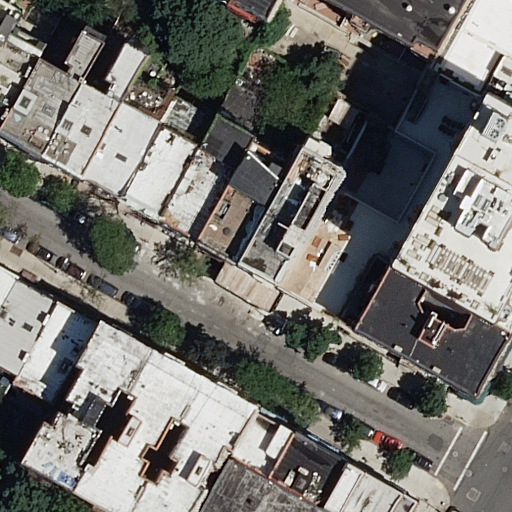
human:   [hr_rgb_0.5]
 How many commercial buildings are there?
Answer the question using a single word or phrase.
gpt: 0

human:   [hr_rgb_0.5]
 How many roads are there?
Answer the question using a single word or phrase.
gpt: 3

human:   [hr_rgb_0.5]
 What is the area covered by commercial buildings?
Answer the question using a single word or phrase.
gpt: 0m2

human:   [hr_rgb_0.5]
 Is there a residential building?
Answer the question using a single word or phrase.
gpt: yes

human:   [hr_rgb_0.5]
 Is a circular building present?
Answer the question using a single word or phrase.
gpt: no

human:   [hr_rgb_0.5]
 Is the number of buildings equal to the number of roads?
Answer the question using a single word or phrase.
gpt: no

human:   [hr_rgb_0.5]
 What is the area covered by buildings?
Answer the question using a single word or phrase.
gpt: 5146m2

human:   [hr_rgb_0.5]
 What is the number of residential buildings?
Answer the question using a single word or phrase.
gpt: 25

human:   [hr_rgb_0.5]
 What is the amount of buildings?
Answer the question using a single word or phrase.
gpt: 25

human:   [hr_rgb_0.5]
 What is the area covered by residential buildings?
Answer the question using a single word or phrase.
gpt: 5146m2

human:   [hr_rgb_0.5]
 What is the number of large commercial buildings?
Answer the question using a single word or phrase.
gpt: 0

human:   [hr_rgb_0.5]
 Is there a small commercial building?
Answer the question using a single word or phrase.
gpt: no

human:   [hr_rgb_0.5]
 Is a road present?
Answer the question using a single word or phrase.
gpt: yes

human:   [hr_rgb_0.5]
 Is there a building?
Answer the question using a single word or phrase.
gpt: yes

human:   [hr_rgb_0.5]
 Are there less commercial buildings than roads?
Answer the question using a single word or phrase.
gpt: yes

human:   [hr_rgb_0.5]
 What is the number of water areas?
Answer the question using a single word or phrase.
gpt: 0

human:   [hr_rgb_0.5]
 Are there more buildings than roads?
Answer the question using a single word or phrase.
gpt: yes

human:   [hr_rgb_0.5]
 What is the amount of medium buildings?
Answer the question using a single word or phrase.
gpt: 18

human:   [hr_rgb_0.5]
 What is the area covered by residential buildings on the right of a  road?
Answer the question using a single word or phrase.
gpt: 1167m2

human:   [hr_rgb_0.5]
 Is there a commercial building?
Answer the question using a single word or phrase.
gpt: no

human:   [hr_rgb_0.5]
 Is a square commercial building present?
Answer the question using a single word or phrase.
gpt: no

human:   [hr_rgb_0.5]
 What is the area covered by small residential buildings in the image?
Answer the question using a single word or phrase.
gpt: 346m2

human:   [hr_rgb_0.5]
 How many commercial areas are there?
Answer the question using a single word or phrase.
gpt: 0

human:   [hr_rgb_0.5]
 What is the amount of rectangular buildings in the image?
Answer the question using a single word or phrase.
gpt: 16

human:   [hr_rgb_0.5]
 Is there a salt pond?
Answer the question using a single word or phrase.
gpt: no

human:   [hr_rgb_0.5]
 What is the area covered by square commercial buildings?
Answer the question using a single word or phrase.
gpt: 0m2

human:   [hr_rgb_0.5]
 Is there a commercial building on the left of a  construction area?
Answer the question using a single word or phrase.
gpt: no

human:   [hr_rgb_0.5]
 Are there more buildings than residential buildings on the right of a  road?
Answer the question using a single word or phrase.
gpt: yes

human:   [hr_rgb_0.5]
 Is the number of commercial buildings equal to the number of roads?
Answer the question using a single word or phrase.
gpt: no

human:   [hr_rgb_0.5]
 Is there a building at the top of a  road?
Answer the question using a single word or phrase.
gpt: yes

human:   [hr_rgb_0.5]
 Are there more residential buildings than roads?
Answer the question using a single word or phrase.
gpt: yes

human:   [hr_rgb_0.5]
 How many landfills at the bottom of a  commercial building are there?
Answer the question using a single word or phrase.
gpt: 0

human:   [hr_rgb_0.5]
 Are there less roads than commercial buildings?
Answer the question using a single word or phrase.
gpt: no

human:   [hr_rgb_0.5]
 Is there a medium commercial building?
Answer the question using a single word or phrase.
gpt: no

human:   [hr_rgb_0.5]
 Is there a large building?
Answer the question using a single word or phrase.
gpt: yes

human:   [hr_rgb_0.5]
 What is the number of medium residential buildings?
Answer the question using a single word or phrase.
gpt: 18

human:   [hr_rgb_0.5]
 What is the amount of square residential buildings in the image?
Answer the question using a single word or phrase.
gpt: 0

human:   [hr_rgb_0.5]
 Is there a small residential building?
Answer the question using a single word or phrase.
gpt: yes

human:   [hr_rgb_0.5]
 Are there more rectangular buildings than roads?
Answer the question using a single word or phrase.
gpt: yes

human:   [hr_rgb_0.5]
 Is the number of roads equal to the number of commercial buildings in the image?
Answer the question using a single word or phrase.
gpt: no

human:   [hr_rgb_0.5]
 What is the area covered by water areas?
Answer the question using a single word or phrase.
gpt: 0m2

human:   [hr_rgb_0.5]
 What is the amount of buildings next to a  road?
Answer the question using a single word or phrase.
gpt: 25

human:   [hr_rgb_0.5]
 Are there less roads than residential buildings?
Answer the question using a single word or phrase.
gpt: yes

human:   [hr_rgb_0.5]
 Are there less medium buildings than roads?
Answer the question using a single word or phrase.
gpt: no

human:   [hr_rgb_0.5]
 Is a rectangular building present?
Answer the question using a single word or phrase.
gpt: yes

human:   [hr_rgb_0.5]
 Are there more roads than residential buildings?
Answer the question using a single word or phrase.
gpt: no

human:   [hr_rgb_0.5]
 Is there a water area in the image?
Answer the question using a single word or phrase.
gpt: no

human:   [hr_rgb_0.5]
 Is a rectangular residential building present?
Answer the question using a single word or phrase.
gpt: yes

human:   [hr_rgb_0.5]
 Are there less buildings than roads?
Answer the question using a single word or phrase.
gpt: no

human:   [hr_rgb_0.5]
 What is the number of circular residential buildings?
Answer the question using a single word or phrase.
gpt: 0

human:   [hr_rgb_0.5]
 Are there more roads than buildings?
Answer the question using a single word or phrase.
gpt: no

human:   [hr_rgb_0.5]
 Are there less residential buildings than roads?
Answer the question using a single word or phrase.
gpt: no

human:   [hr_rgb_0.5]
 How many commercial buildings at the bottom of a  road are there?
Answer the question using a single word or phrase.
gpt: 0

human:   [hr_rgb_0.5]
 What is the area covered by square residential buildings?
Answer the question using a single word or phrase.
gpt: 0m2

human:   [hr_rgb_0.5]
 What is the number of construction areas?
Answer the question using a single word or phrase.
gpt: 0

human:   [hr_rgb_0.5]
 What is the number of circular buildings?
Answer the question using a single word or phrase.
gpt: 0

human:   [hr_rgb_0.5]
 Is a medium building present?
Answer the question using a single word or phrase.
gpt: yes

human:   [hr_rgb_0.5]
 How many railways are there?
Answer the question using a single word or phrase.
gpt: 0

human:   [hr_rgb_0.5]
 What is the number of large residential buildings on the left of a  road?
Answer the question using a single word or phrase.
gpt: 1

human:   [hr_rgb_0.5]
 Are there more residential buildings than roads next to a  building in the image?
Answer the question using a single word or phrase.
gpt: yes

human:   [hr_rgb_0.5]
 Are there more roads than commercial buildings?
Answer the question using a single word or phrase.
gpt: yes

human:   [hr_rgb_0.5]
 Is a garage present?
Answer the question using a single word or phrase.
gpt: no

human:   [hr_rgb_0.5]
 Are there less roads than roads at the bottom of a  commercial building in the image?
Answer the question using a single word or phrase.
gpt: no

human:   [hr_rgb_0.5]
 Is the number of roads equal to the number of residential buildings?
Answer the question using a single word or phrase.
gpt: no